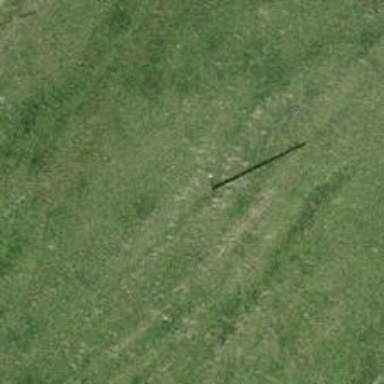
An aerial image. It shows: Power pole.